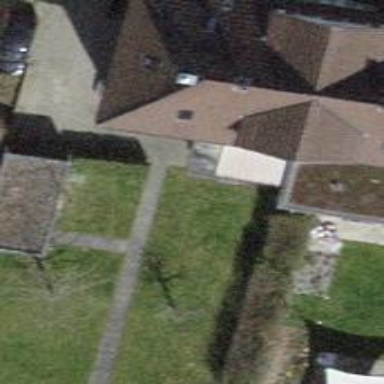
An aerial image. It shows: Semi-detached house.